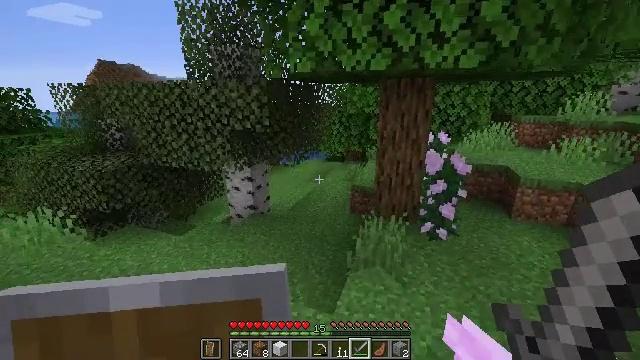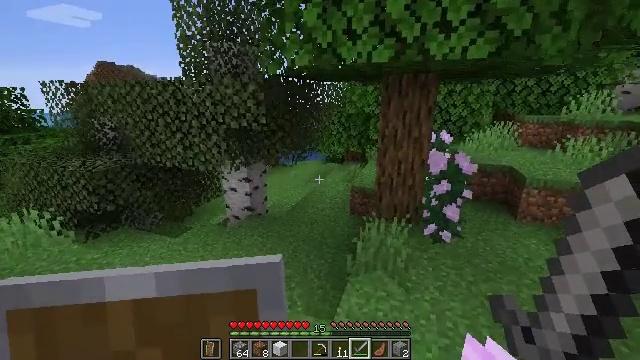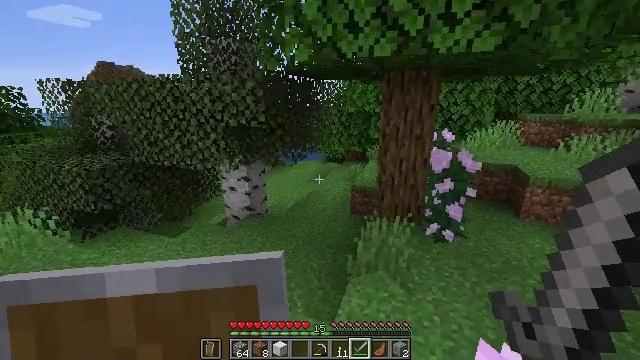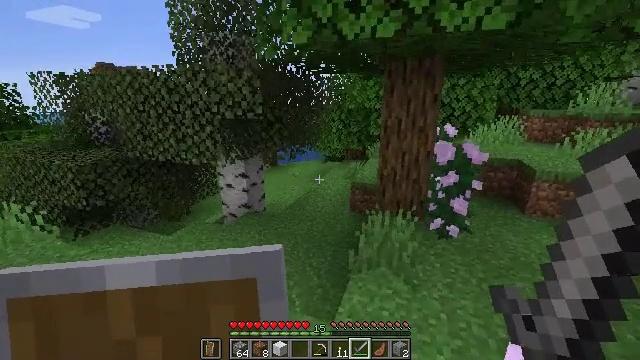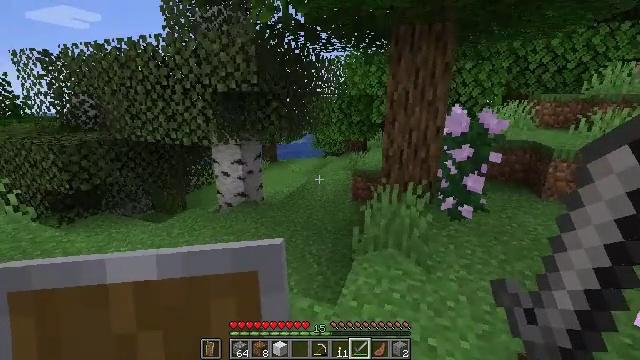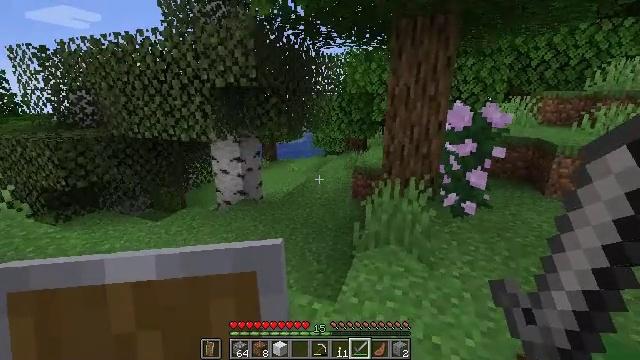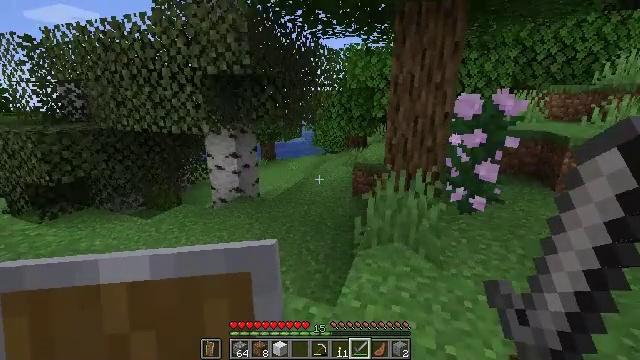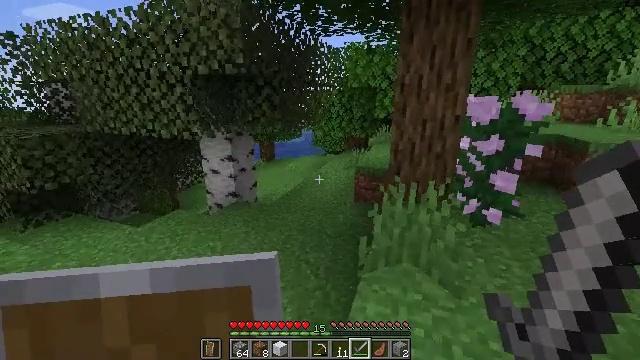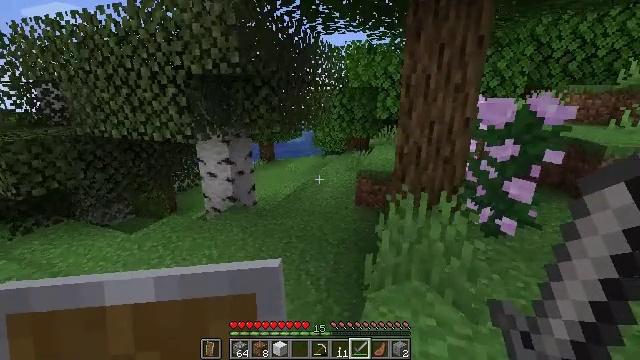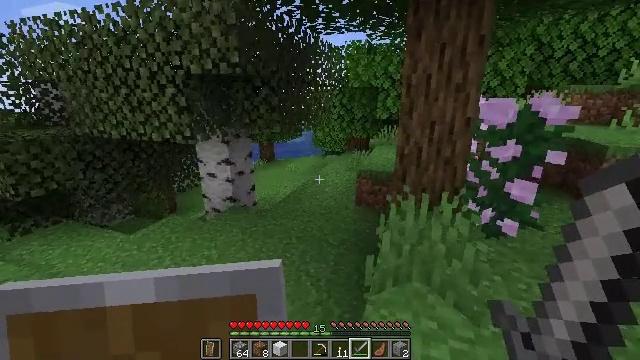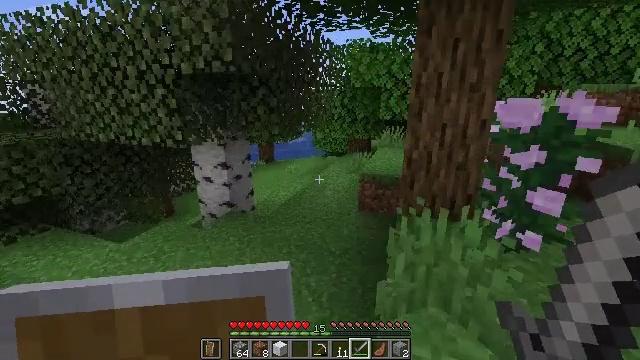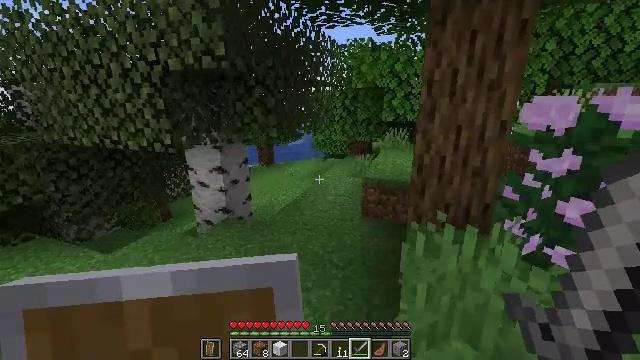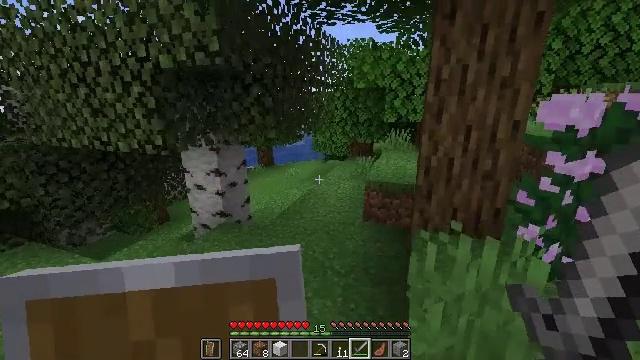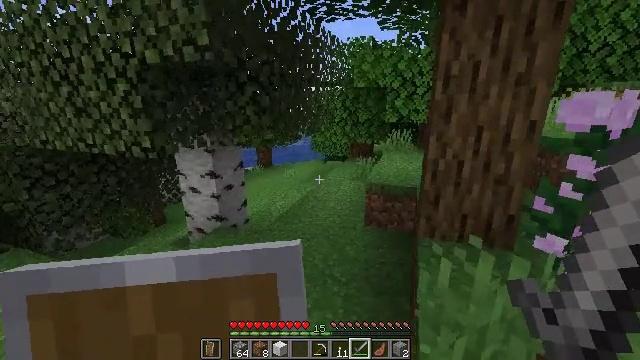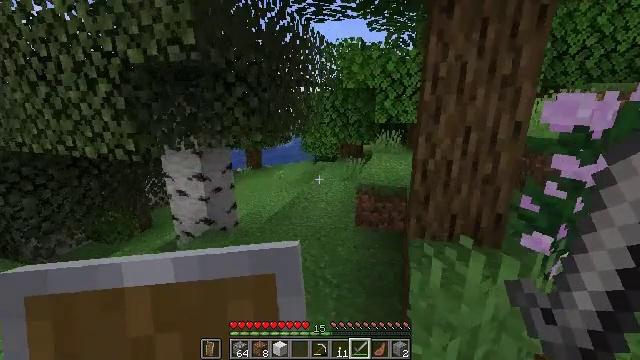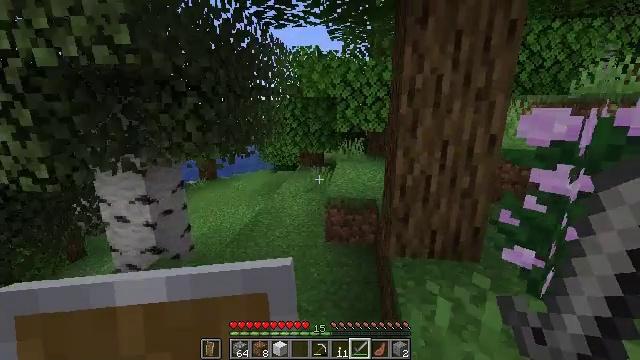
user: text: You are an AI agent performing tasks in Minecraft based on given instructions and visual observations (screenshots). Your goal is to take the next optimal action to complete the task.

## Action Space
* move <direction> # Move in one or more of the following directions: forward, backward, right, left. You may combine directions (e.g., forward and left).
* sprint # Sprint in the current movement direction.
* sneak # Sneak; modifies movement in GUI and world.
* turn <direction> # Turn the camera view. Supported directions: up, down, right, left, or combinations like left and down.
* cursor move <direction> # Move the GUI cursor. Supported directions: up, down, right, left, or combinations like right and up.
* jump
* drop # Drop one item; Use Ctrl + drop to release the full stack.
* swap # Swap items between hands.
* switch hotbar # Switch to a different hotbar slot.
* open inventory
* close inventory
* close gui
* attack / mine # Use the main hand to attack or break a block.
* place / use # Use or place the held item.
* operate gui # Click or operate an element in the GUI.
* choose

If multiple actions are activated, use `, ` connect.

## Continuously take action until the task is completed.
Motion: motion action
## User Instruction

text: Catch and kill the tropical fish.
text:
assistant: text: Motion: move forward
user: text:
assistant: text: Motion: move forward
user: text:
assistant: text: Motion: move forward
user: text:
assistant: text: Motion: move forward
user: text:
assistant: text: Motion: move forward
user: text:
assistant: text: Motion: move forward
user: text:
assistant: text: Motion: move forward
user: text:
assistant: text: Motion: move forward
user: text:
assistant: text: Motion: move forward
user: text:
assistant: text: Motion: move forward
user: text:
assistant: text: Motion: move forward
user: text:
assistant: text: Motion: move forward
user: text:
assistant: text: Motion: move forward
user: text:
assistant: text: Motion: move forward and move left, turn right
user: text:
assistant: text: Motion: move forward and move left, turn right and up
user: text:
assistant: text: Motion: move forward and move left, turn right and up
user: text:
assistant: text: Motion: move forward and move left, turn right and up
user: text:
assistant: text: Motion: move forward and move left, turn right and up
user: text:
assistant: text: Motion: move forward and move left
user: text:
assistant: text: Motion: move forward and move left
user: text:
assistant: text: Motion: move forward and move left
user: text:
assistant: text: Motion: move forward and move left
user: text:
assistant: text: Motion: move forward and move left
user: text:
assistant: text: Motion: move forward and move left
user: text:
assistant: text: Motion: move forward and move left
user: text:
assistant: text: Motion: move forward and move left
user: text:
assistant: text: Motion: move forward and move left, turn left
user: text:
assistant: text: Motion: move forward and move left, turn left
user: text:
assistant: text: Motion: move forward and move left, turn left
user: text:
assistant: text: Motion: move forward and move left, turn left and down